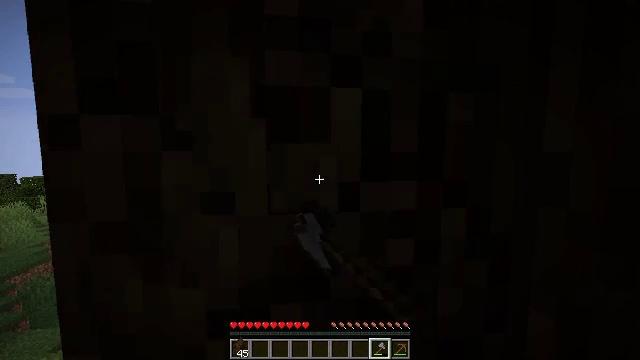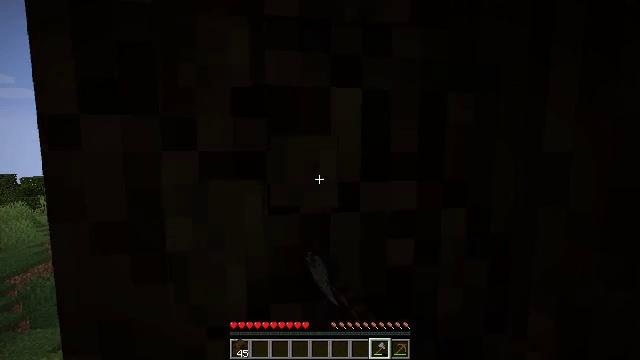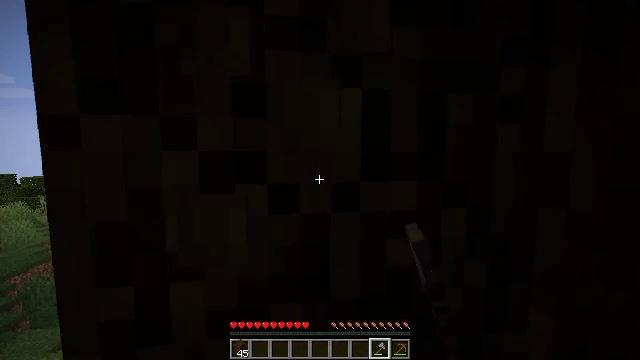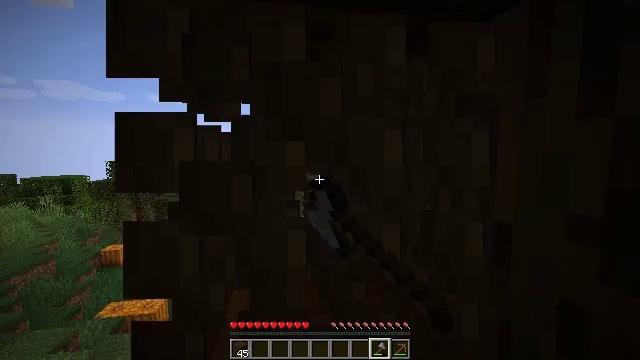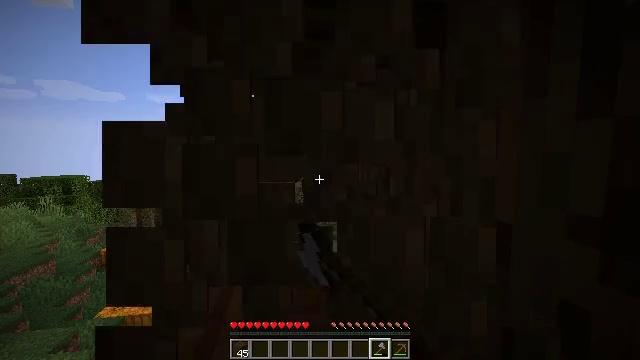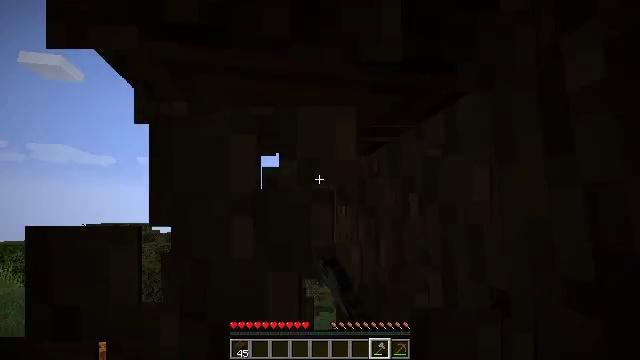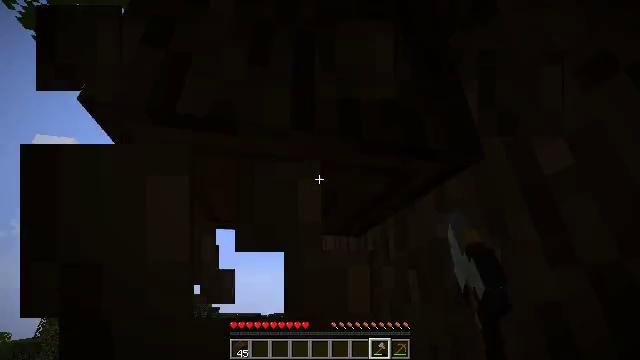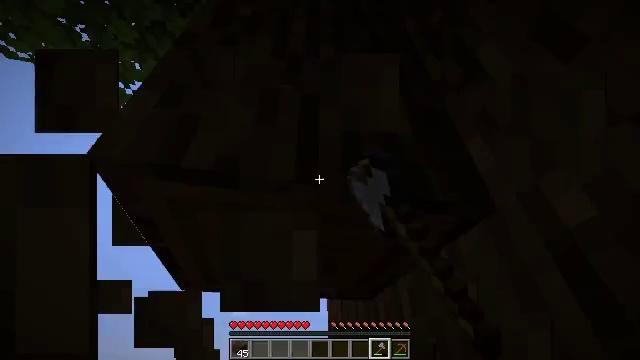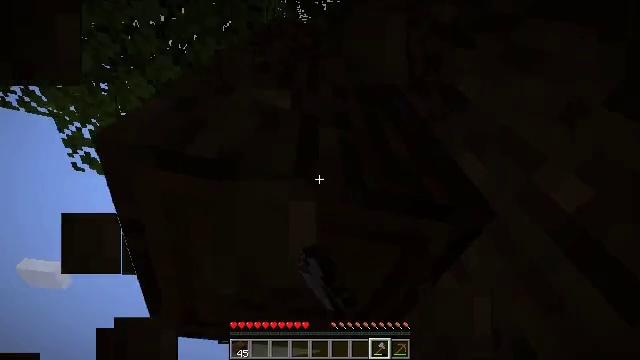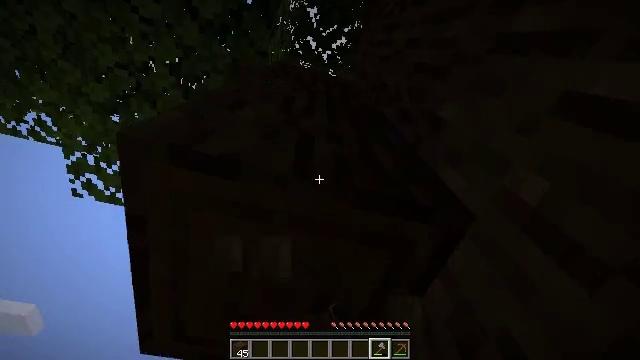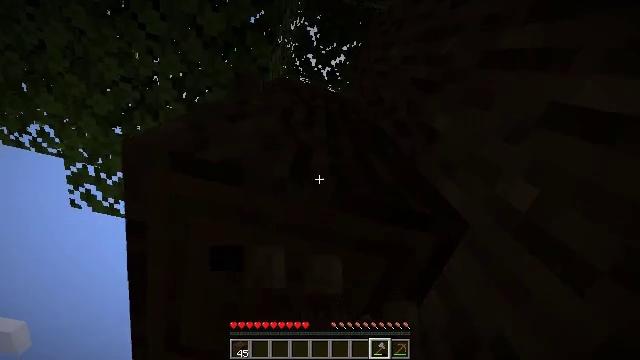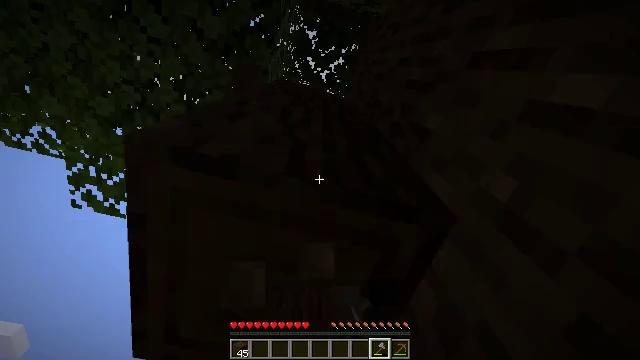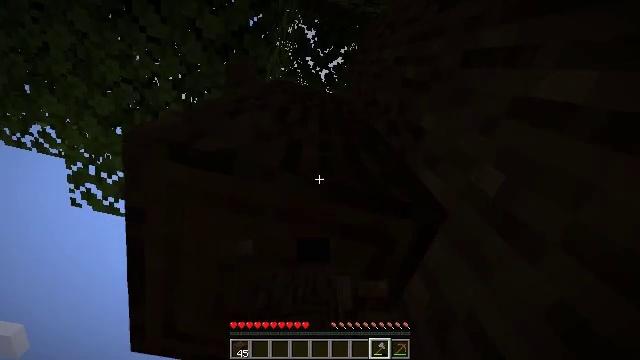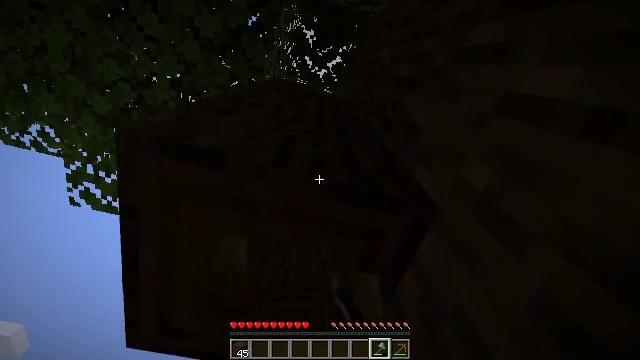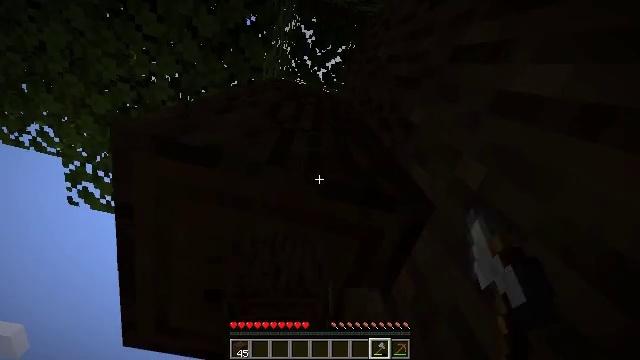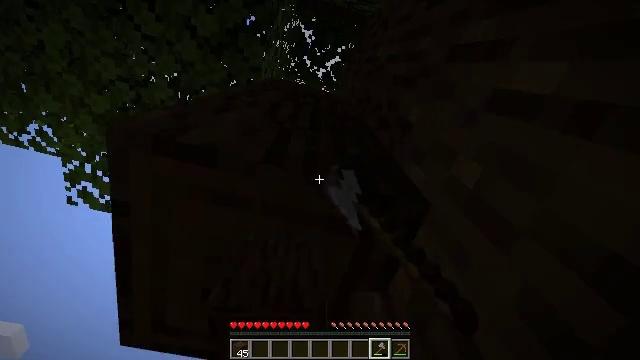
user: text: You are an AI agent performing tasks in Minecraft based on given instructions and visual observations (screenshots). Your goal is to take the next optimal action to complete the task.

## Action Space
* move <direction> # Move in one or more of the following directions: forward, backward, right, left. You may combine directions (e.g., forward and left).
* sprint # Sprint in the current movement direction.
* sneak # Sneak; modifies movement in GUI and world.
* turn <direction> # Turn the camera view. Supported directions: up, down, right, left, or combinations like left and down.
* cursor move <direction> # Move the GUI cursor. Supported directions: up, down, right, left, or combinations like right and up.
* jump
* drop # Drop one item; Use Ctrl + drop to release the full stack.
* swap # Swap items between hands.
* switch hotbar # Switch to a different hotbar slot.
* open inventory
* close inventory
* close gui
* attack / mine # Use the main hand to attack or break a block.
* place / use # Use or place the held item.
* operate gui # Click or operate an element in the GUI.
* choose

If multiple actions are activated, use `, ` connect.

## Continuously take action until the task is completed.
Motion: motion action
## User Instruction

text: Gather dark oak log for crafting.
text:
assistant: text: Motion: attack / mine
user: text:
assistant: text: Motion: attack / mine
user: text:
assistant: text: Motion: attack / mine
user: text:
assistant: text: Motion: attack / mine
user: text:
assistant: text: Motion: turn right and up, attack / mine
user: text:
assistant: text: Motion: turn right and up, attack / mine
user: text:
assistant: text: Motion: move forward, sneak, turn left and up, attack / mine
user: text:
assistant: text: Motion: move forward, sneak, turn right and up, attack / mine
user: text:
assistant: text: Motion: move forward, sneak, turn right and up, attack / mine
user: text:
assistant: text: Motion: move forward, sneak, turn up, attack / mine
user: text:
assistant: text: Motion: move forward, sneak, attack / mine
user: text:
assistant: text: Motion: move forward, sneak, attack / mine
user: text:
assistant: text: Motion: move forward, sneak, attack / mine
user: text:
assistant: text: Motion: move forward, sneak, attack / mine
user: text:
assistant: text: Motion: move forward, sneak, attack / mine
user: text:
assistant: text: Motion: move forward, sneak, attack / mine
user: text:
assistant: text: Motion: move forward, sneak, attack / mine
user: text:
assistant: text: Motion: sneak, attack / mine
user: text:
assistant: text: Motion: sneak, attack / mine
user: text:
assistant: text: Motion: sneak, attack / mine
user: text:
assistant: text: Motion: sneak, attack / mine
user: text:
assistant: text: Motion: sneak, attack / mine
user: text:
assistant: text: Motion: sneak, attack / mine
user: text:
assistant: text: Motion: sneak, attack / mine
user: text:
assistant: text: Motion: sneak, attack / mine
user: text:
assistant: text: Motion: sneak, attack / mine
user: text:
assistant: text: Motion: sneak, attack / mine
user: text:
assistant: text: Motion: sneak, attack / mine
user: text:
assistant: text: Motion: sneak, attack / mine
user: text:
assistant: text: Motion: move forward, sneak, attack / mine, jump